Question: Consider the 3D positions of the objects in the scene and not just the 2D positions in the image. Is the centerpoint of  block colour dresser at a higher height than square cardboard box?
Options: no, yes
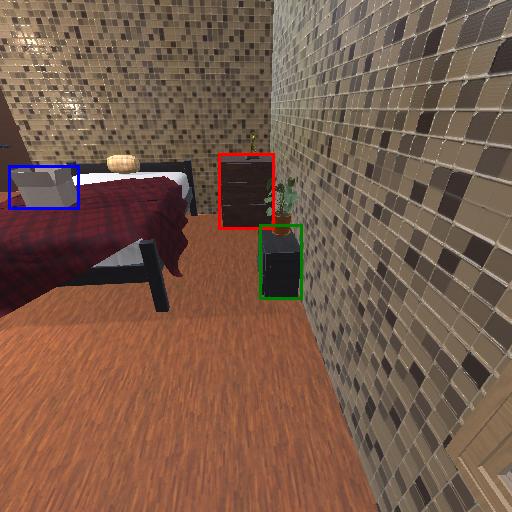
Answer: no